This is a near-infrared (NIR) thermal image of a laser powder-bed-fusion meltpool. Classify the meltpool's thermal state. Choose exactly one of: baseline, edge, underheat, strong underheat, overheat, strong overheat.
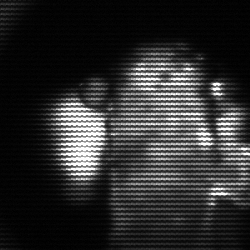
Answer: strong underheat